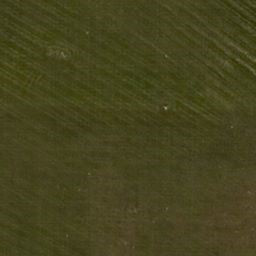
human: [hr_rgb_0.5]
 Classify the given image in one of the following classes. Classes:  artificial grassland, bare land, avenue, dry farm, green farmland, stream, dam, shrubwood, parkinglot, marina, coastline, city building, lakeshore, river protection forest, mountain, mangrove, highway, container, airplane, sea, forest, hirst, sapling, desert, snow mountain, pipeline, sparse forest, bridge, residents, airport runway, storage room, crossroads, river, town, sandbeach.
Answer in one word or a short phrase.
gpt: artificial grassland